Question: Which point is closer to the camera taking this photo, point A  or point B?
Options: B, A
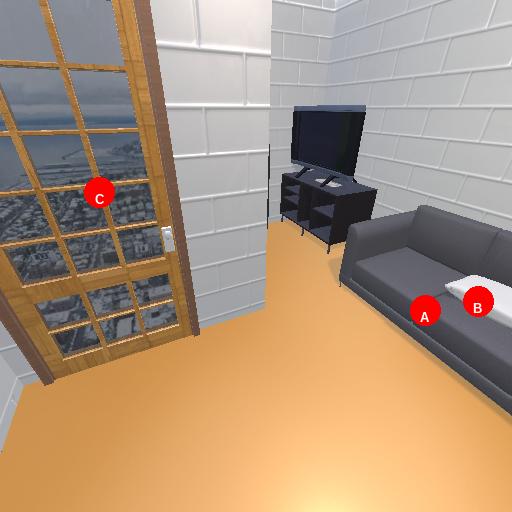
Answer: B